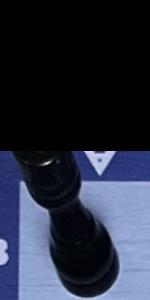
Label: Rook_Black